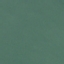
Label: SeaLake